Question: Not sure if the title is the real issue, but my horizontally scrolled list of images is not playing nice. I want all the images to bunch up (effectively float) next to one another (which I've managed to achieve using 'display:inline' thus far). But I want them to all be 100% height of the window/body, and it isn't playing nice.
Here's my HTML:
'''
<body>
<div id="content">
<ul id="content-images">
<li>
<img src="image1.jpg"/>
</li>
<li>
<img src="image2.jpg"/>
</li>
<li>
<img src="image3.jpg"/>
</li>
</ul>
</div>
</body>
'''
And the CSS:
'''
html, body{
margin:0px;
border:0px;
padding:0px;
height:100%;
}
#content{
height:100%;
background-color:green;
}
#content-images{
height:100%;
white-space: nowrap;
}
#content-images li{
font-size:0;
display:inline;
height:100%;
}
#content-images img{
max-height:100%;
height:auto;
max-width:100%;
width:auto;
}
'''
The problem is a small gap of about 2/3px that runs along the bottom of the li items. It is hard to tell if it is part of the 'body' or part of the 'list items', but either way it is an annoying anomaly.
I'm viewing in Chrome. I've attached a screenshot. Note the bottom white line. To be clear, I'm happy for the images to run off the page on the x-axis, and for the client to scroll horizontally through the images, but I don't want any gaps on the vertical, between the images and the edge of the window.

I'm unable to replicate the issue in jsFiddle because the fiddle seems to have difficulty with styling the 'html', 'body' and relatively-sized images. I haven't got the time or pateince to figure out why.
I've decided to go for a hack. A mixture of 'vertical-align:bottom' on the and an 'overflow-y:hidden' on the and . This will make any whitespace after the list items redundant, as the viewable area will be restricted.
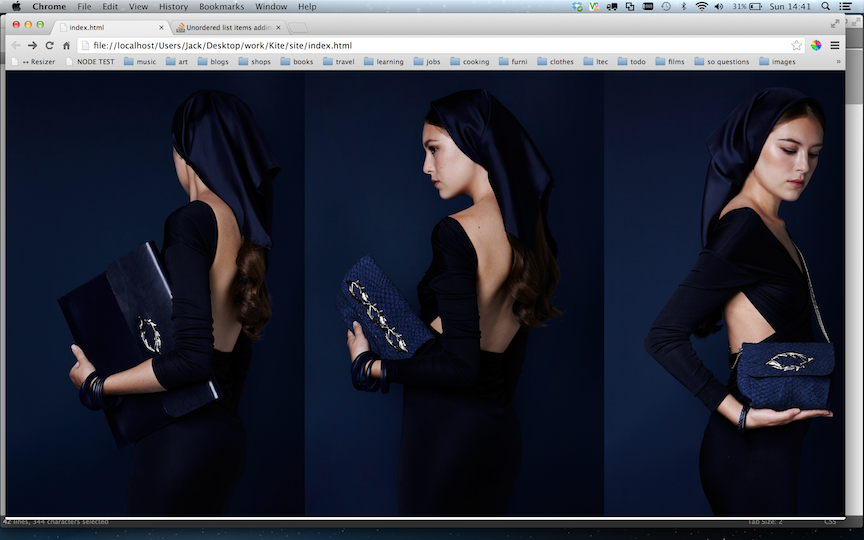
Answer: You can prevent this using 'vertical-align: bottom' on your image tag, like so:
'''
img {
vertical-align: bottom;
}
'''
Hope this helped.